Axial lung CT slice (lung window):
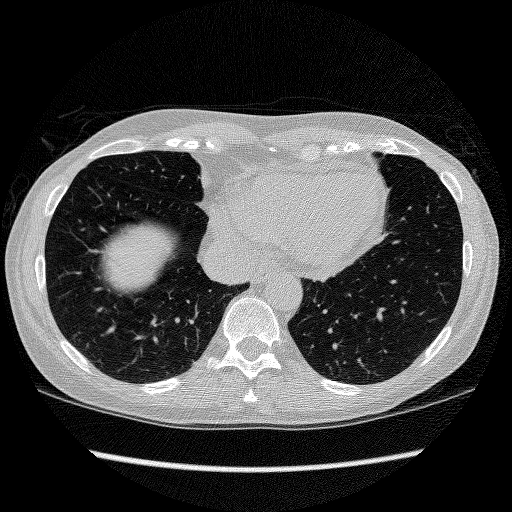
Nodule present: no